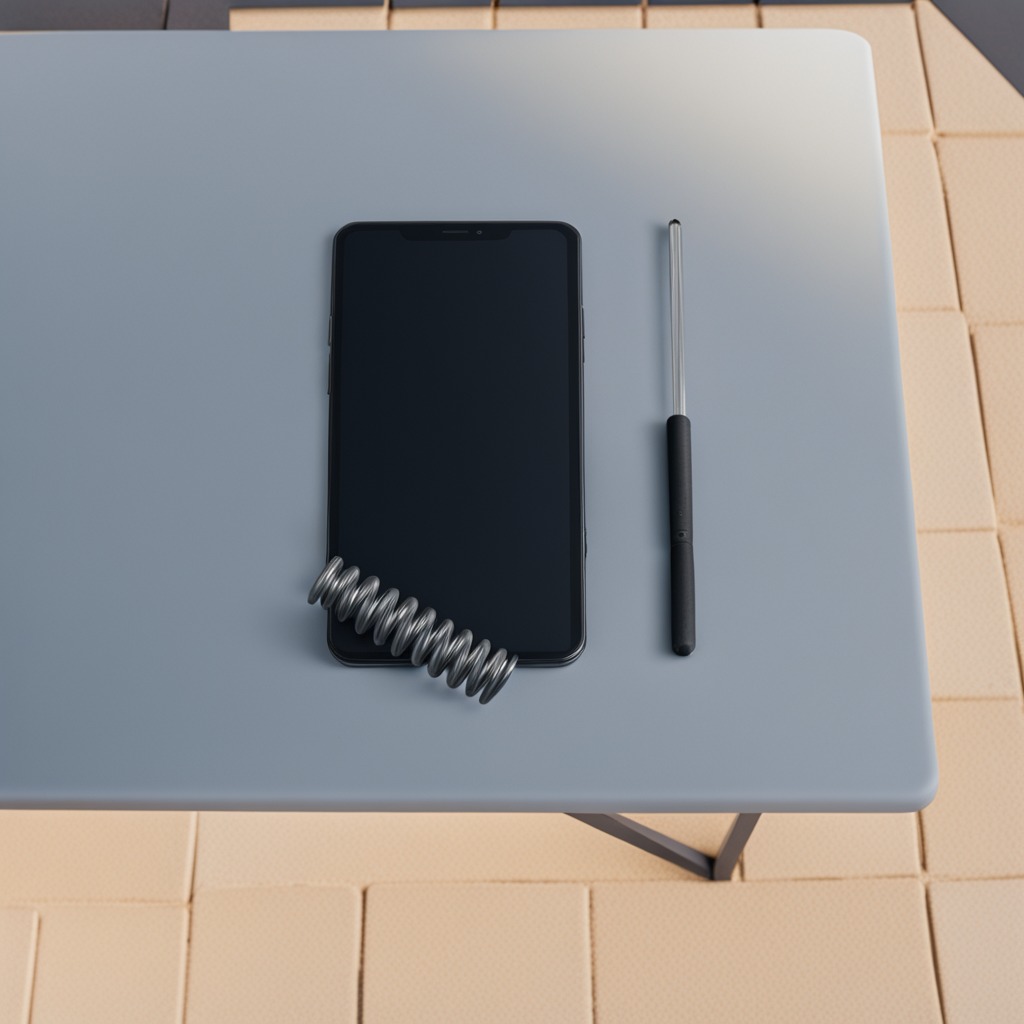
A coiled metal spring is lying on the table.